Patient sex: M
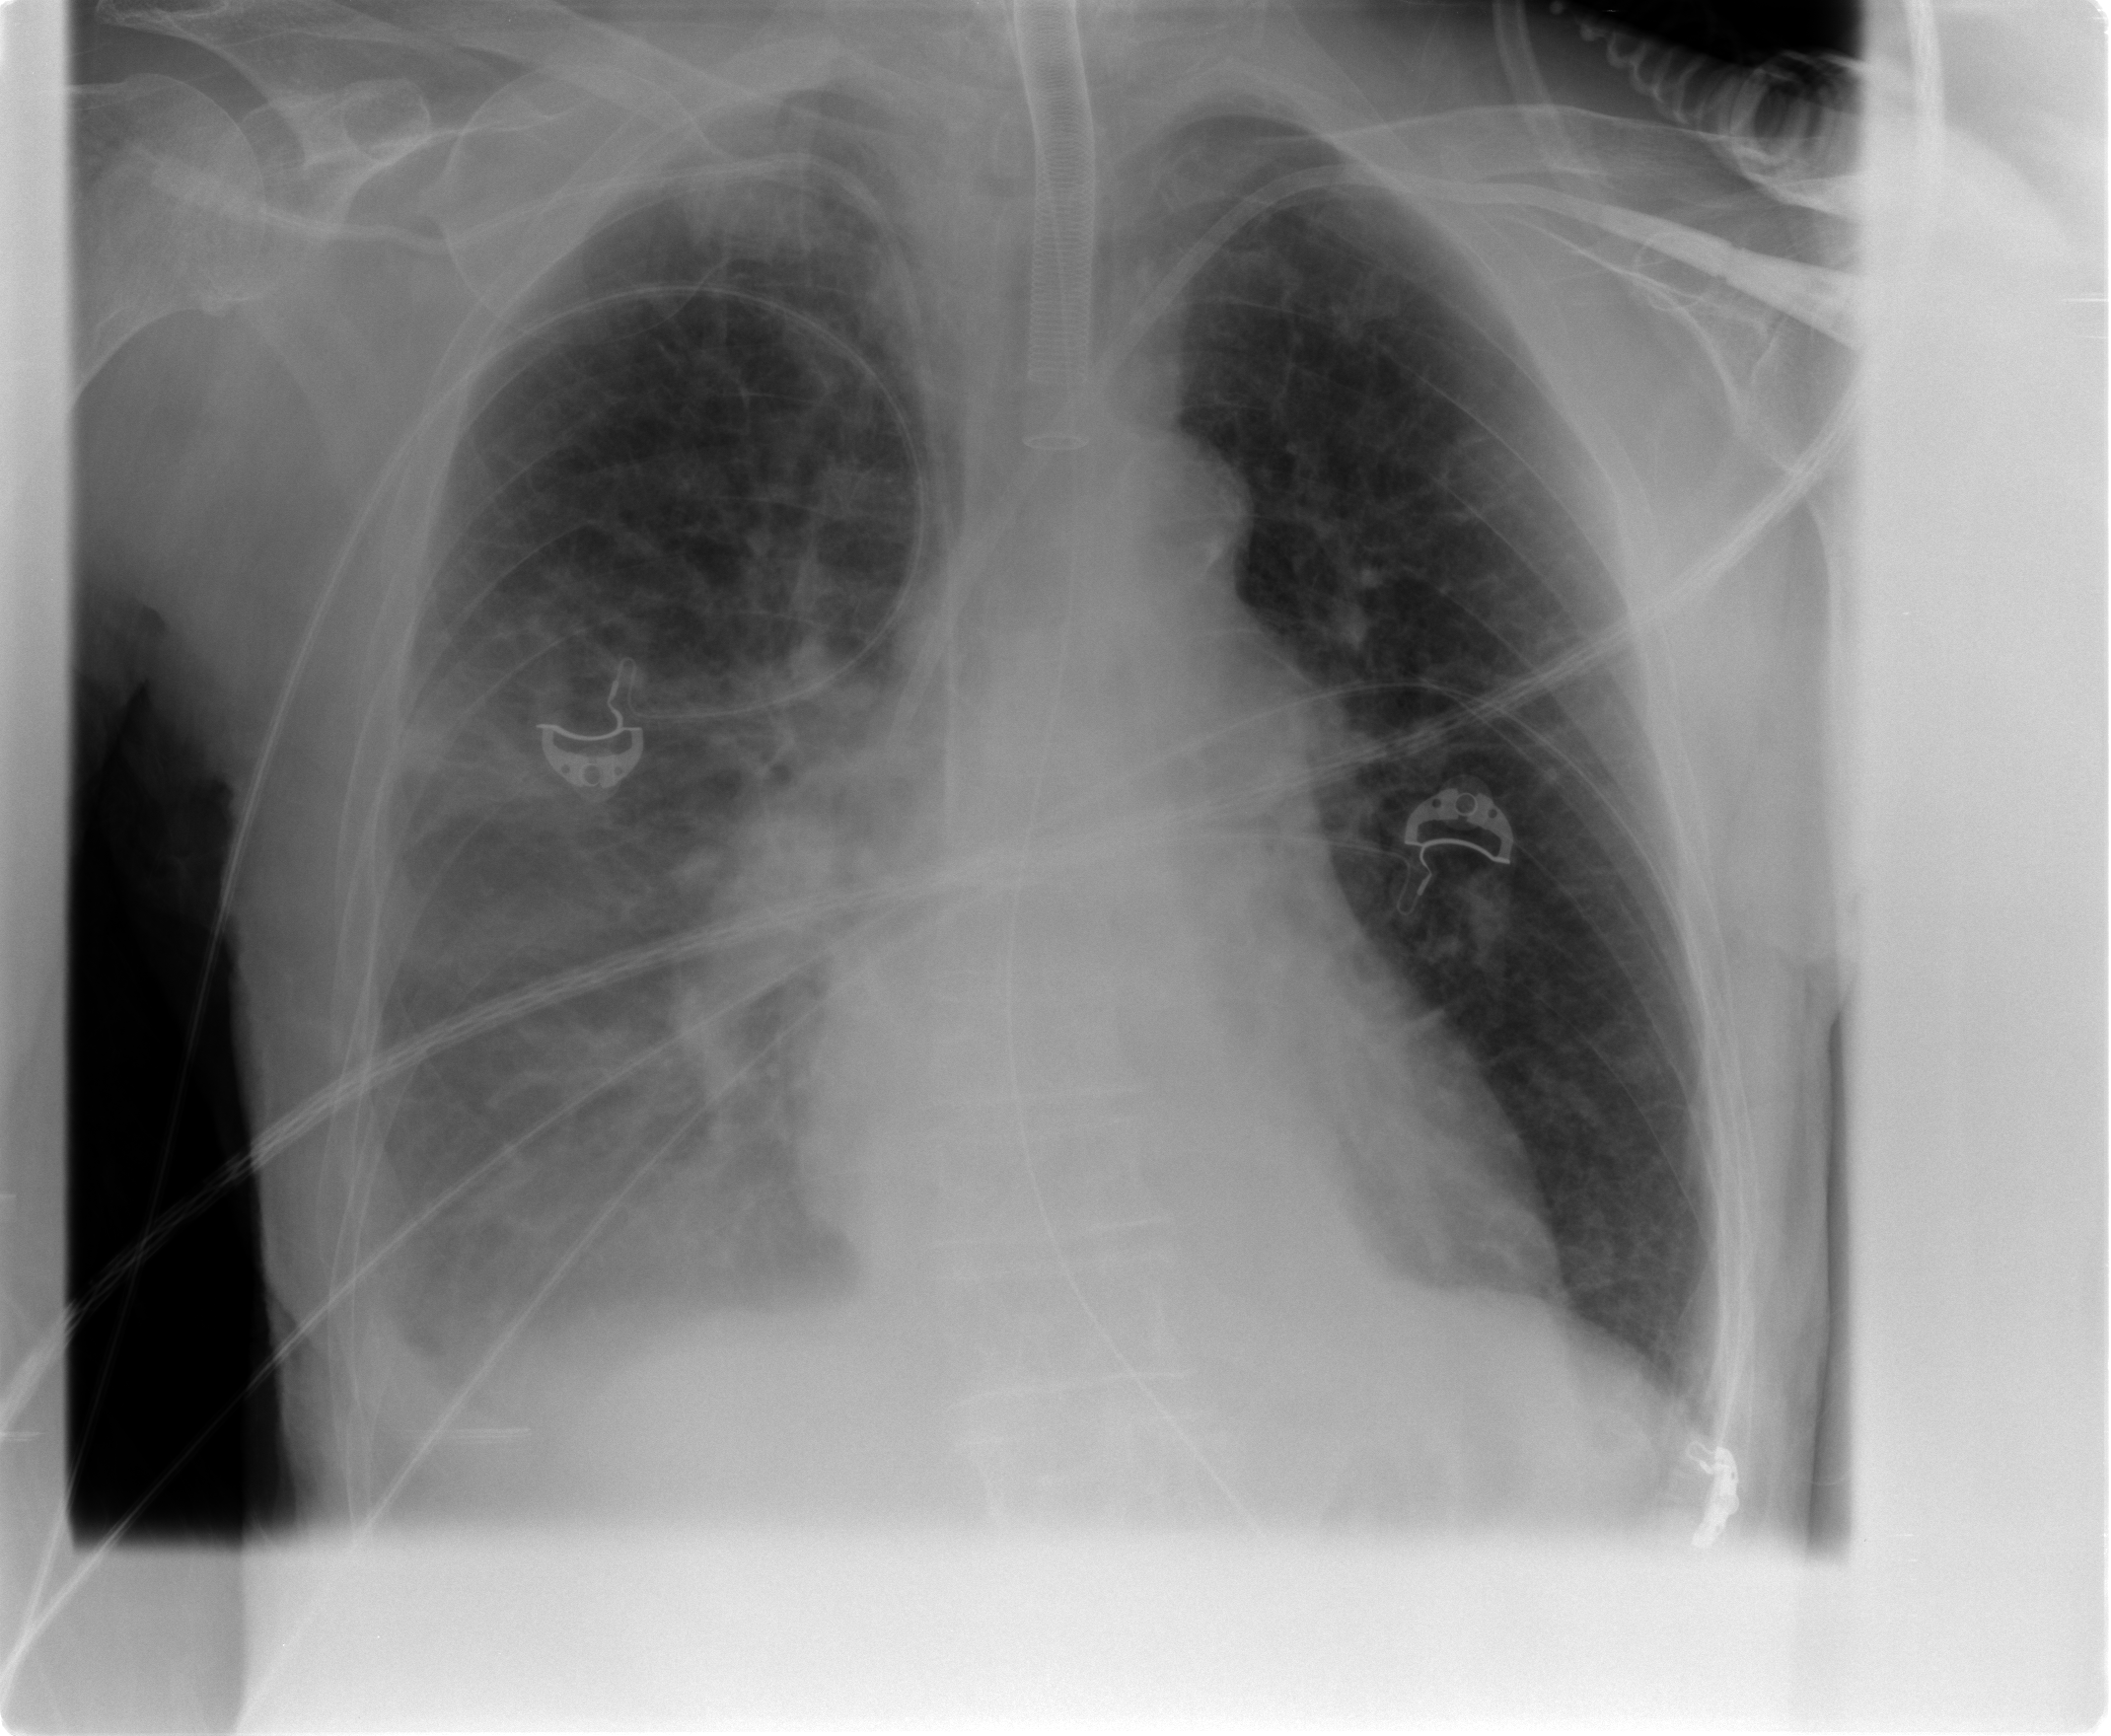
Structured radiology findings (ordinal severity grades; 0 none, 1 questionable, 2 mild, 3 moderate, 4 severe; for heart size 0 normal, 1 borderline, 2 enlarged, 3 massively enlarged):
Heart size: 0
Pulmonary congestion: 3
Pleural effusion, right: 3
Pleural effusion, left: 1
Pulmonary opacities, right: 2
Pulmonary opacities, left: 2
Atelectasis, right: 2
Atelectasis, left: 2